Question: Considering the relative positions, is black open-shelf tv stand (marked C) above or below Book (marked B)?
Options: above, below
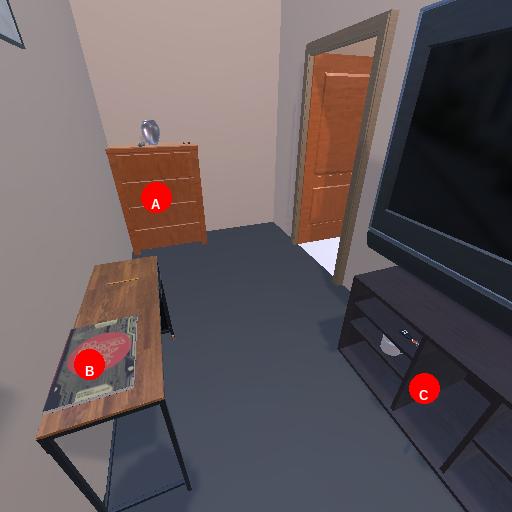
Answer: above